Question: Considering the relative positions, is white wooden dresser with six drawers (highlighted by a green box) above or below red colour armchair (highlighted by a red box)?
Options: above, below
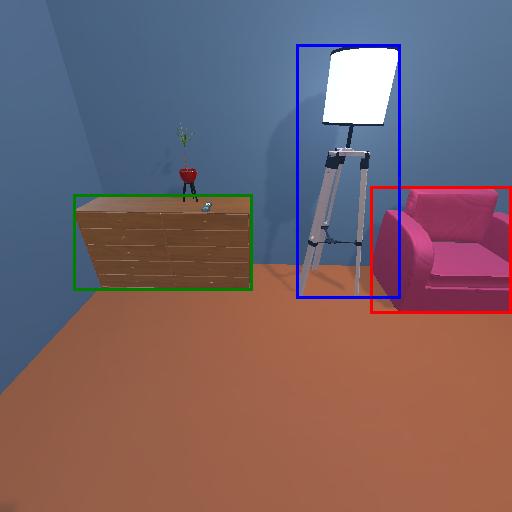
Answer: above